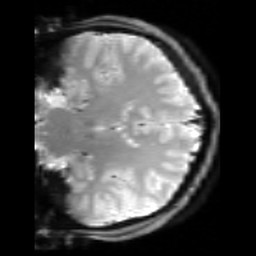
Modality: inplaneT2
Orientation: coronal
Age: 22
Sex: male
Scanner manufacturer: siemens
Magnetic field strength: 3 T
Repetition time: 5 s
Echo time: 0.034 s